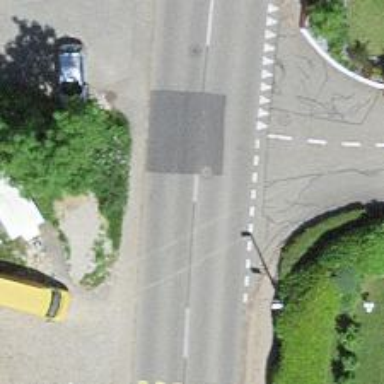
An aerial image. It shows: Secondary road with asphalt surface.